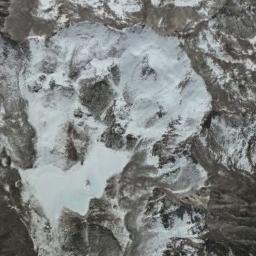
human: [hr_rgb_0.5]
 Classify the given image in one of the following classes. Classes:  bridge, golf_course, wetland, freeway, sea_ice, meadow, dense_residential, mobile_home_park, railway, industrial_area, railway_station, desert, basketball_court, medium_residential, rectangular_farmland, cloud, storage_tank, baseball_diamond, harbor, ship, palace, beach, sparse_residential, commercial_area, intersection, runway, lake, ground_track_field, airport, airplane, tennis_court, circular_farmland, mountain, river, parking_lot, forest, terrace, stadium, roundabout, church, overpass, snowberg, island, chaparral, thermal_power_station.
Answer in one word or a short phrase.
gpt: snowberg